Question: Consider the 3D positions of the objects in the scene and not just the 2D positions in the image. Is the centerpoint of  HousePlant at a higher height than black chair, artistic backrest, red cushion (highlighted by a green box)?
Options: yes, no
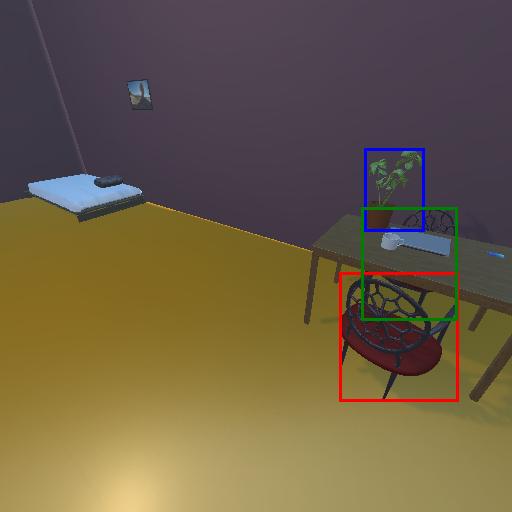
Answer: yes